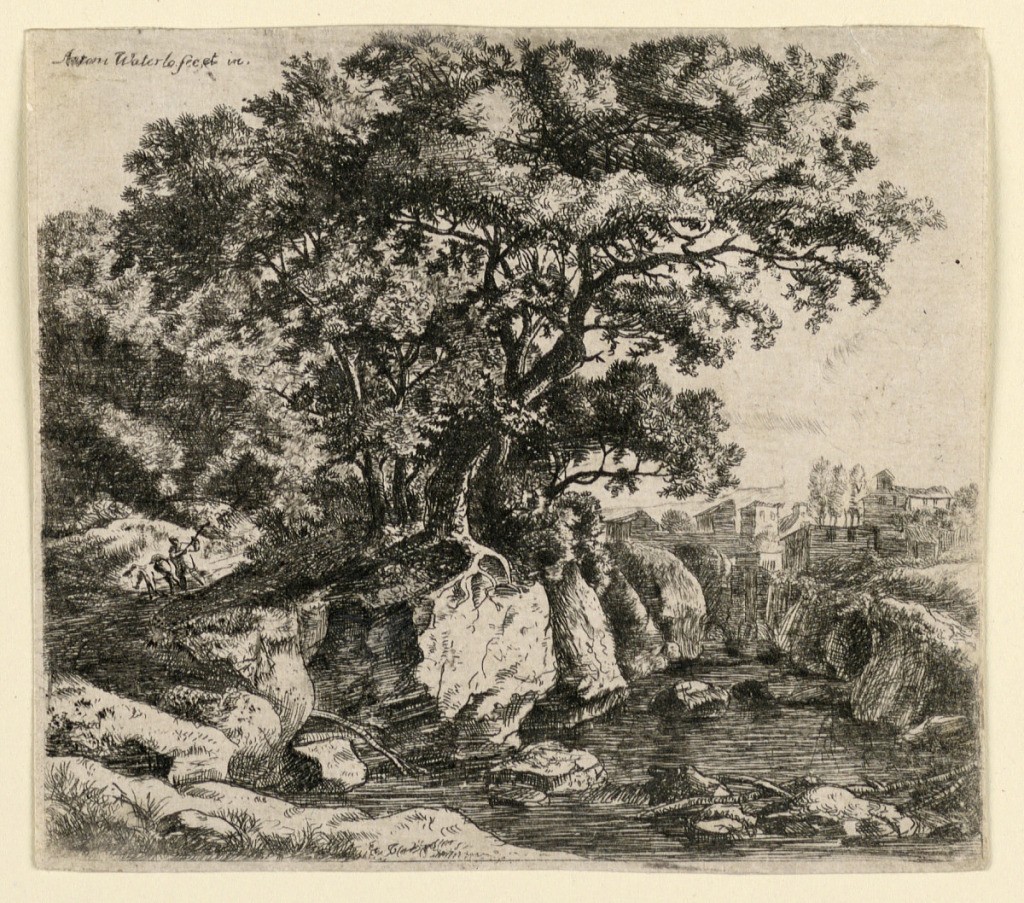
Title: Large Trees on Rocks by a Shallow Stream
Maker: Antoni Waterloo, 1618–1677
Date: ca. 1650
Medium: Etching on paper
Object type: Print
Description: Large trees stand on rocks bordering a shallow stream, right, beyond which is a village. A man with a mule approaches at the left.